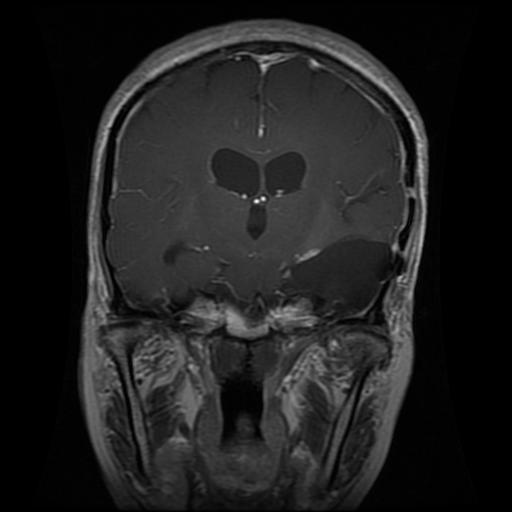
Label: glioma